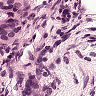
Metastatic tissue present: yes